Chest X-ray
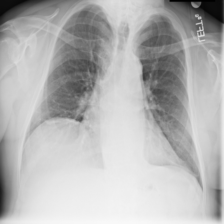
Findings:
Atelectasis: negative
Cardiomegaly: negative
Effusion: negative
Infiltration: negative
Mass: negative
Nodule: negative
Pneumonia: negative
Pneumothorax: negative
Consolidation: negative
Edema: negative
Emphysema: negative
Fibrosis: negative
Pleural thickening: negative
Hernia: negative